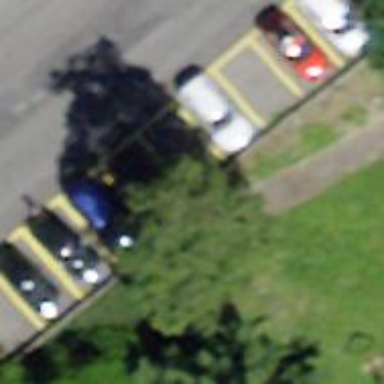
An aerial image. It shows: Parking area with parking spaces.